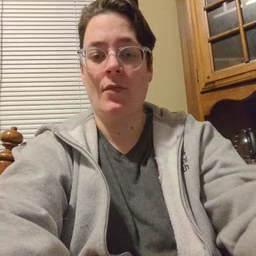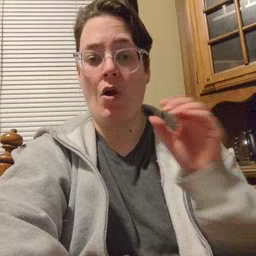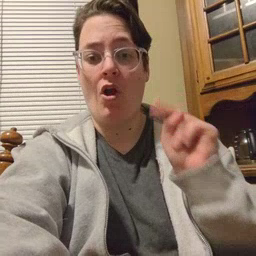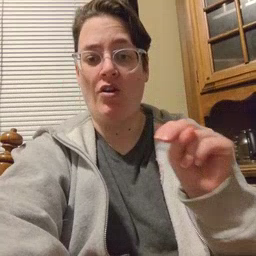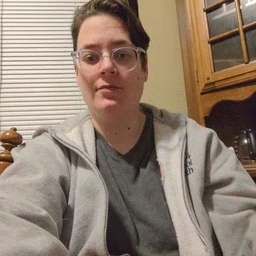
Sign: on